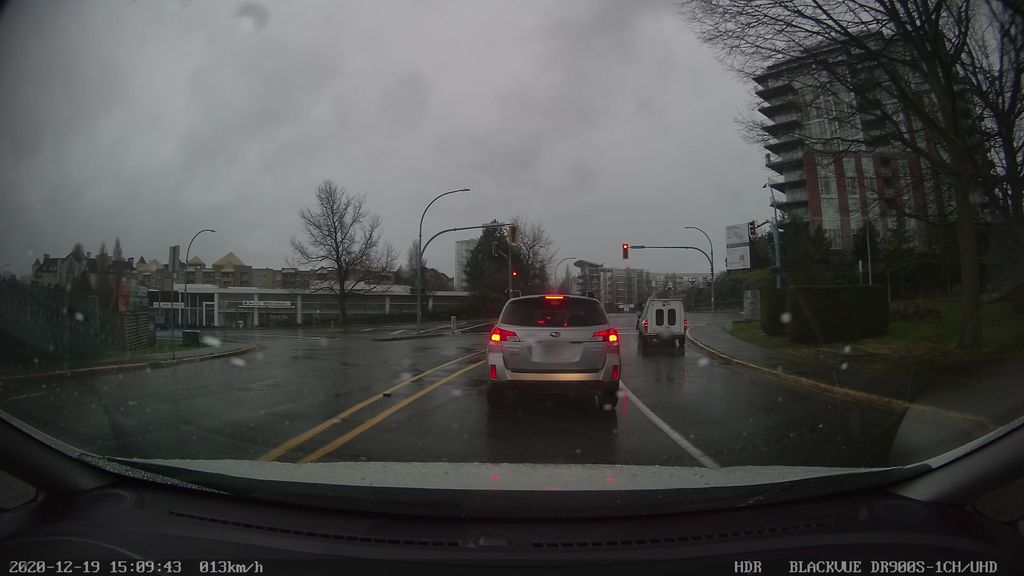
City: victoria